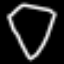
Label: diamond